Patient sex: F
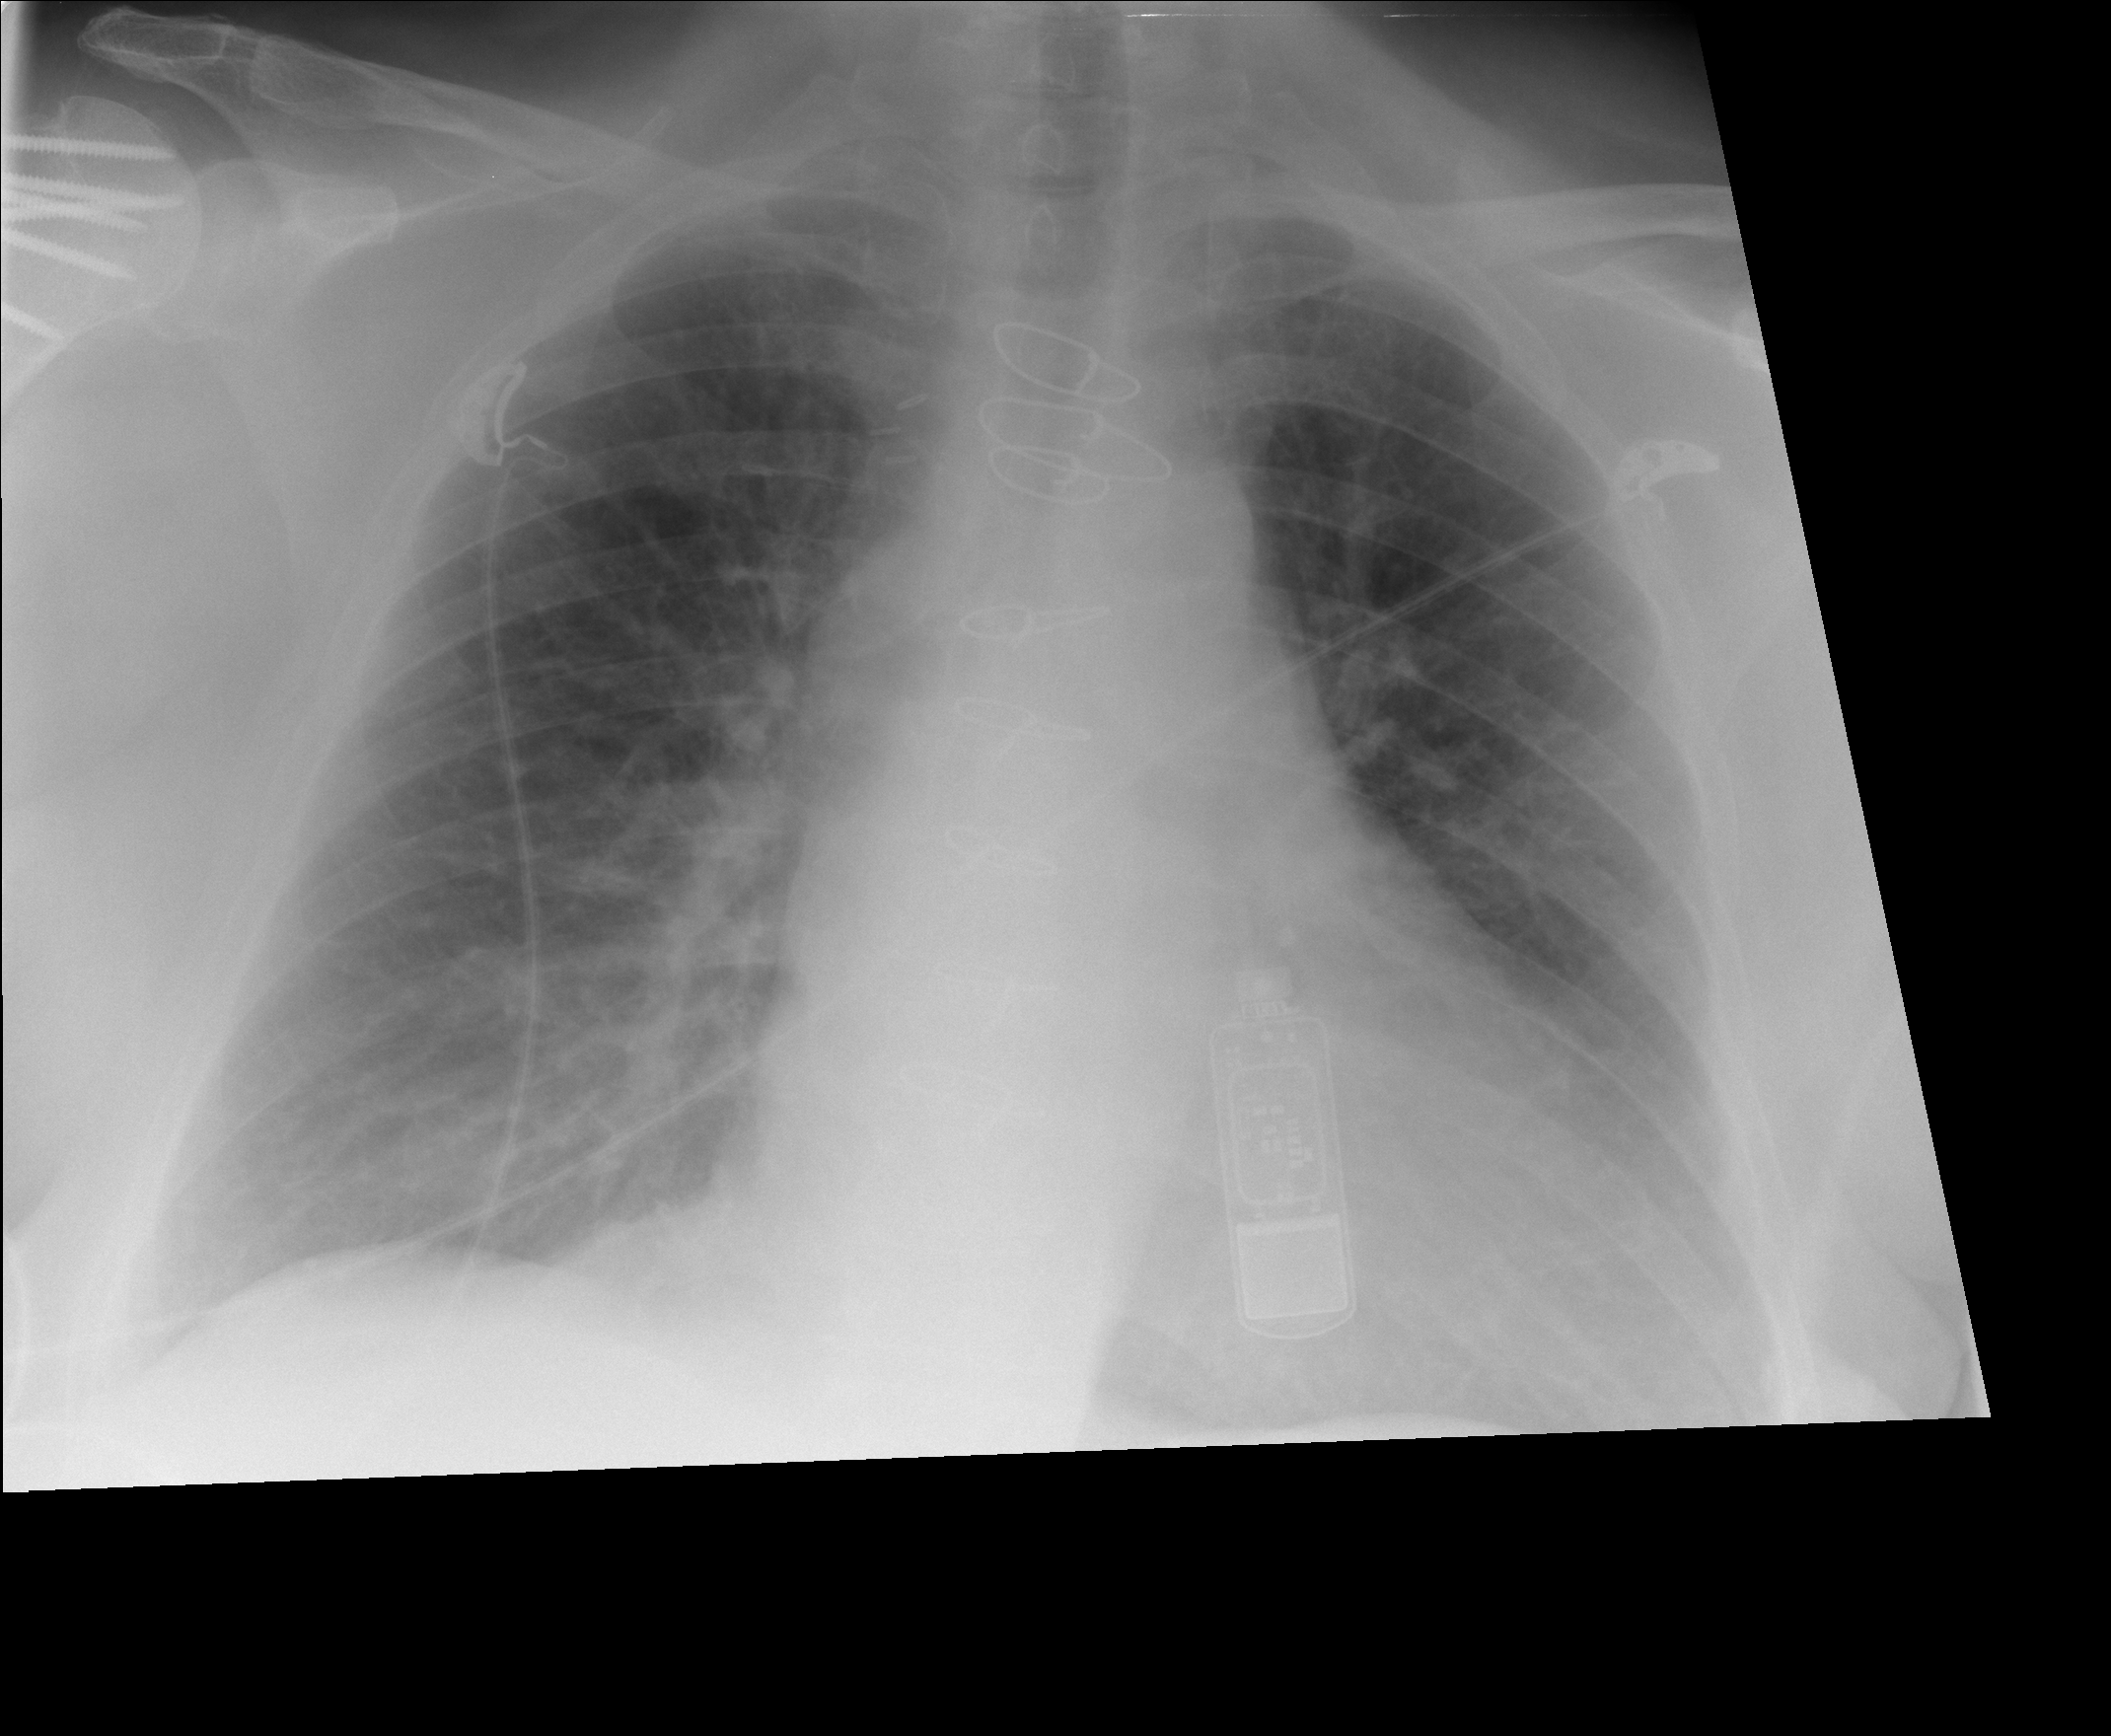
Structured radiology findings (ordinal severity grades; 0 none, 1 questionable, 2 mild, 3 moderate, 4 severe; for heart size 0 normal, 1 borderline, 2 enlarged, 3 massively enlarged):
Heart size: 2
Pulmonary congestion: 1
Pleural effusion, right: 0
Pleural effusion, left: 0
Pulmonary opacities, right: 0
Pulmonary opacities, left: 0
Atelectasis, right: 0
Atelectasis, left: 0